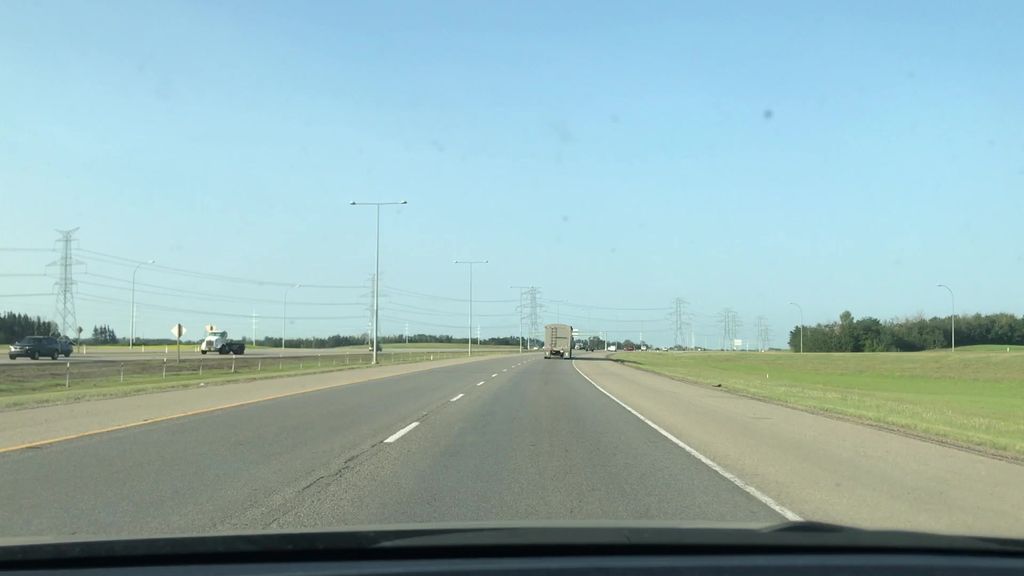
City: edmonton